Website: home-depot
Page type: account-dashboard
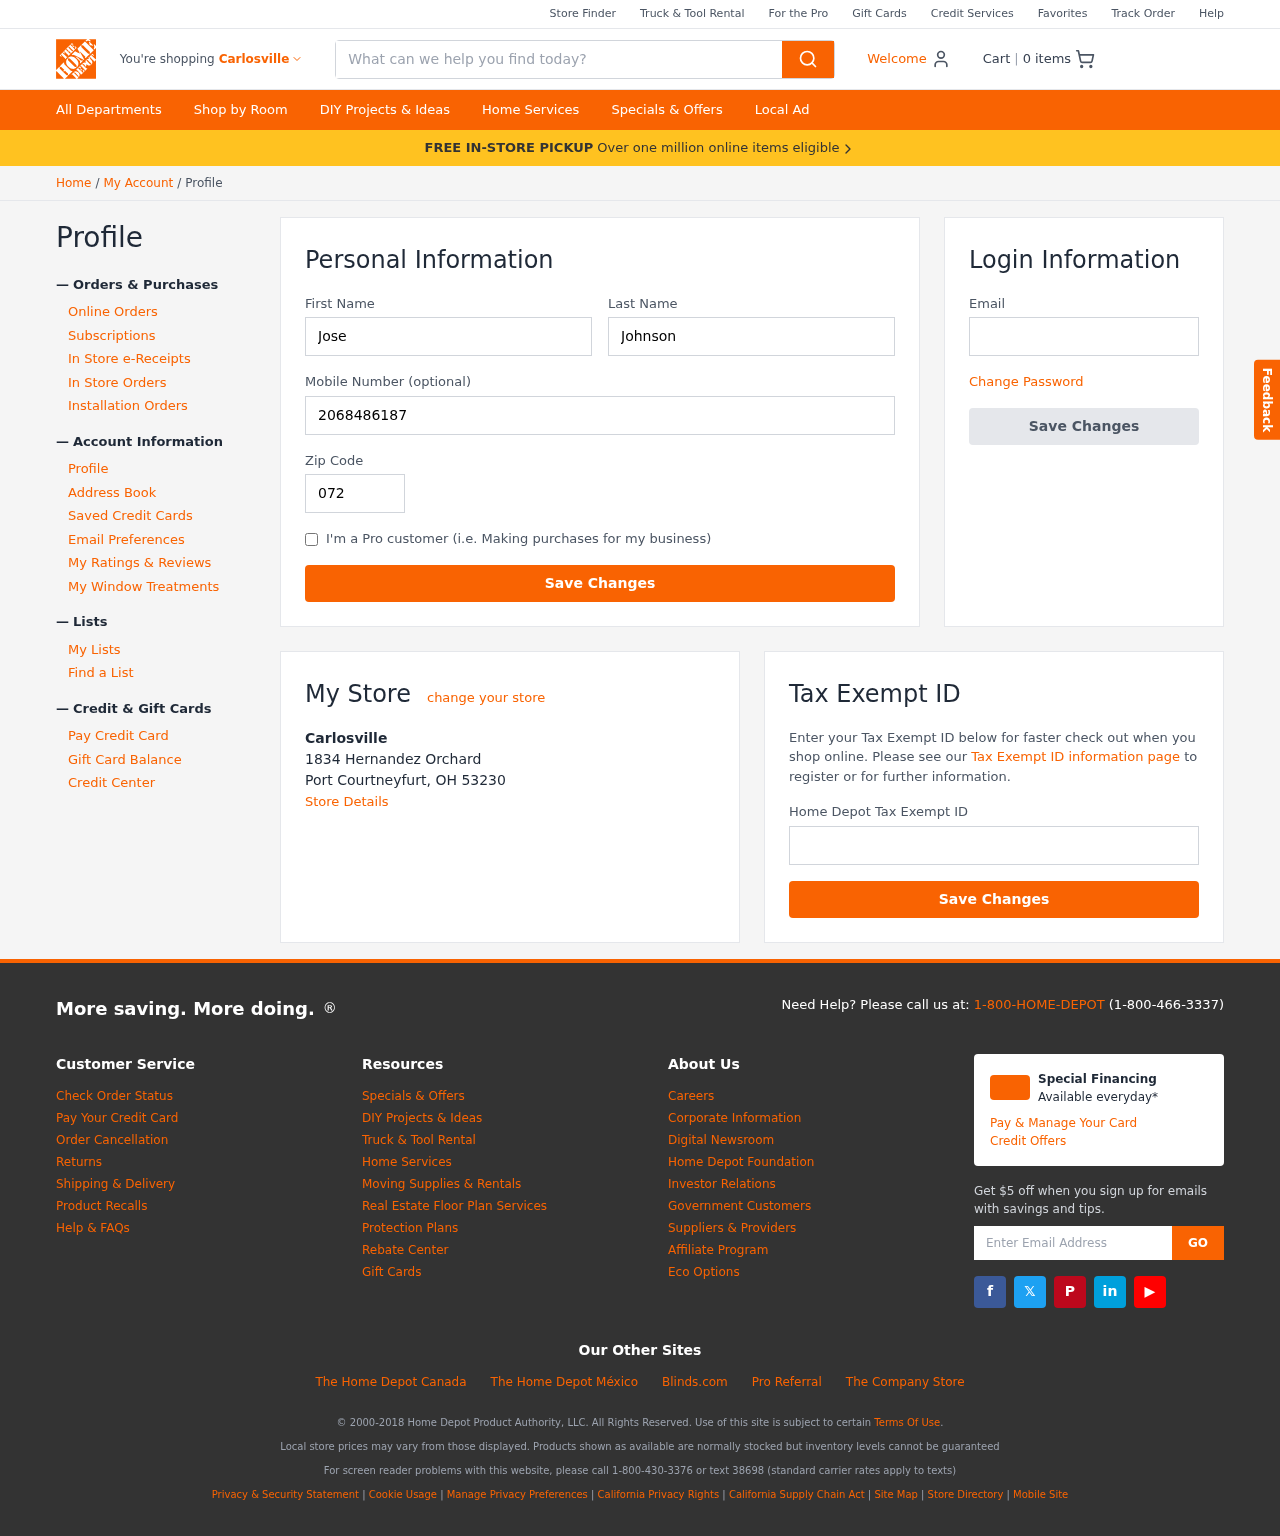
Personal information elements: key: PII_CITY
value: Carlosville
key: PII_EMAIL
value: jose_johnson@hotmail.com
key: PII_FIRSTNAME
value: Jose
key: PII_LASTNAME
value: Johnson
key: PII_LOCATION1_CITY_STATE_ZIP
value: Port Courtneyfurt, OH 53230
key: PII_LOCATION1_NAME
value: Carlosville
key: PII_LOCATION1_STREET
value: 1834 Hernandez Orchard
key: PII_PHONE
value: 2068486187
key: PII_POSTCODE
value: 07205
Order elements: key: ORDER_NUM_ITEMS
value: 0
Search elements: key: HEADER_SEARCH
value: What can we help you find today?